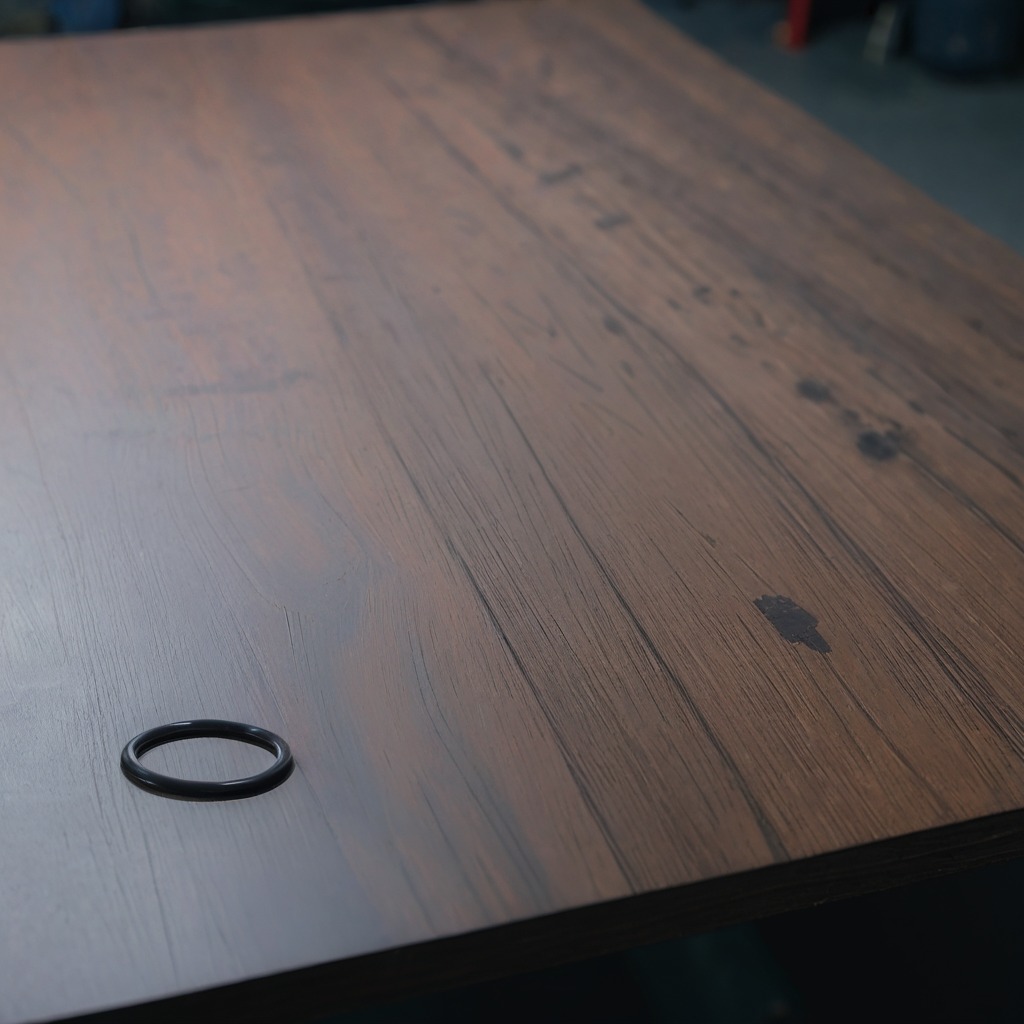
A rubber O-ring lying on the old table with faint burn marks in a small garage at twilight.